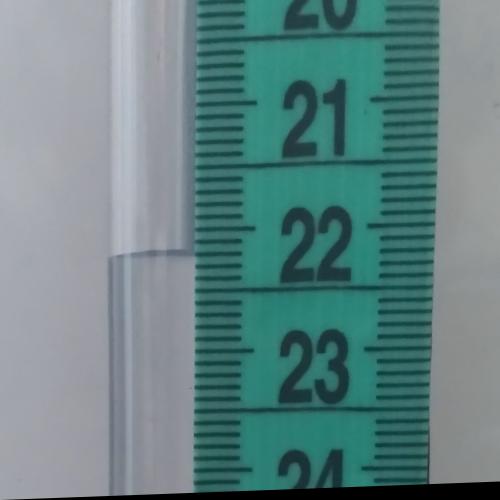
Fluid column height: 22.2 cm